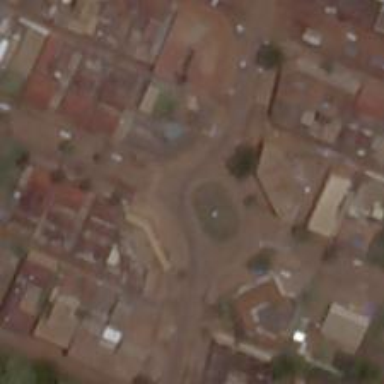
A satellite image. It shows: Roundabout at primary highway.